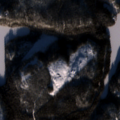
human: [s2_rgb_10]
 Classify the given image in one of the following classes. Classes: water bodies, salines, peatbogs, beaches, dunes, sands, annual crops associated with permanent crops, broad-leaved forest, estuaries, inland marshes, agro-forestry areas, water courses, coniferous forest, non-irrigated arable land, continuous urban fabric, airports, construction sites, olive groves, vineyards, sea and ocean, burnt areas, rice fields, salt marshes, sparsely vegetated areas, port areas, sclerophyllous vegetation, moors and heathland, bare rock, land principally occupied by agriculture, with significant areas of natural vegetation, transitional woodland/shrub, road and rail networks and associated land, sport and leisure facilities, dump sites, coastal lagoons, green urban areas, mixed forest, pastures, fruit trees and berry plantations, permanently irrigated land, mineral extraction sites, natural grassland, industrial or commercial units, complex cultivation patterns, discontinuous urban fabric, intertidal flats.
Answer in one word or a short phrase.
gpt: coniferous forest, mixed forest, transitional woodland/shrub, water bodies